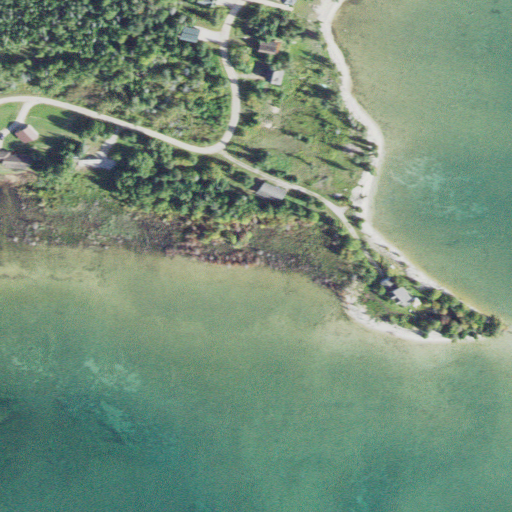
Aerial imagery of cape in Michigan named Pillows Point containing open water, barren land, woody wetlands, grassland, herbaceous wetlands, shrub, open development, mixed forest, medium intensity development, and low intensity development